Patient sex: M
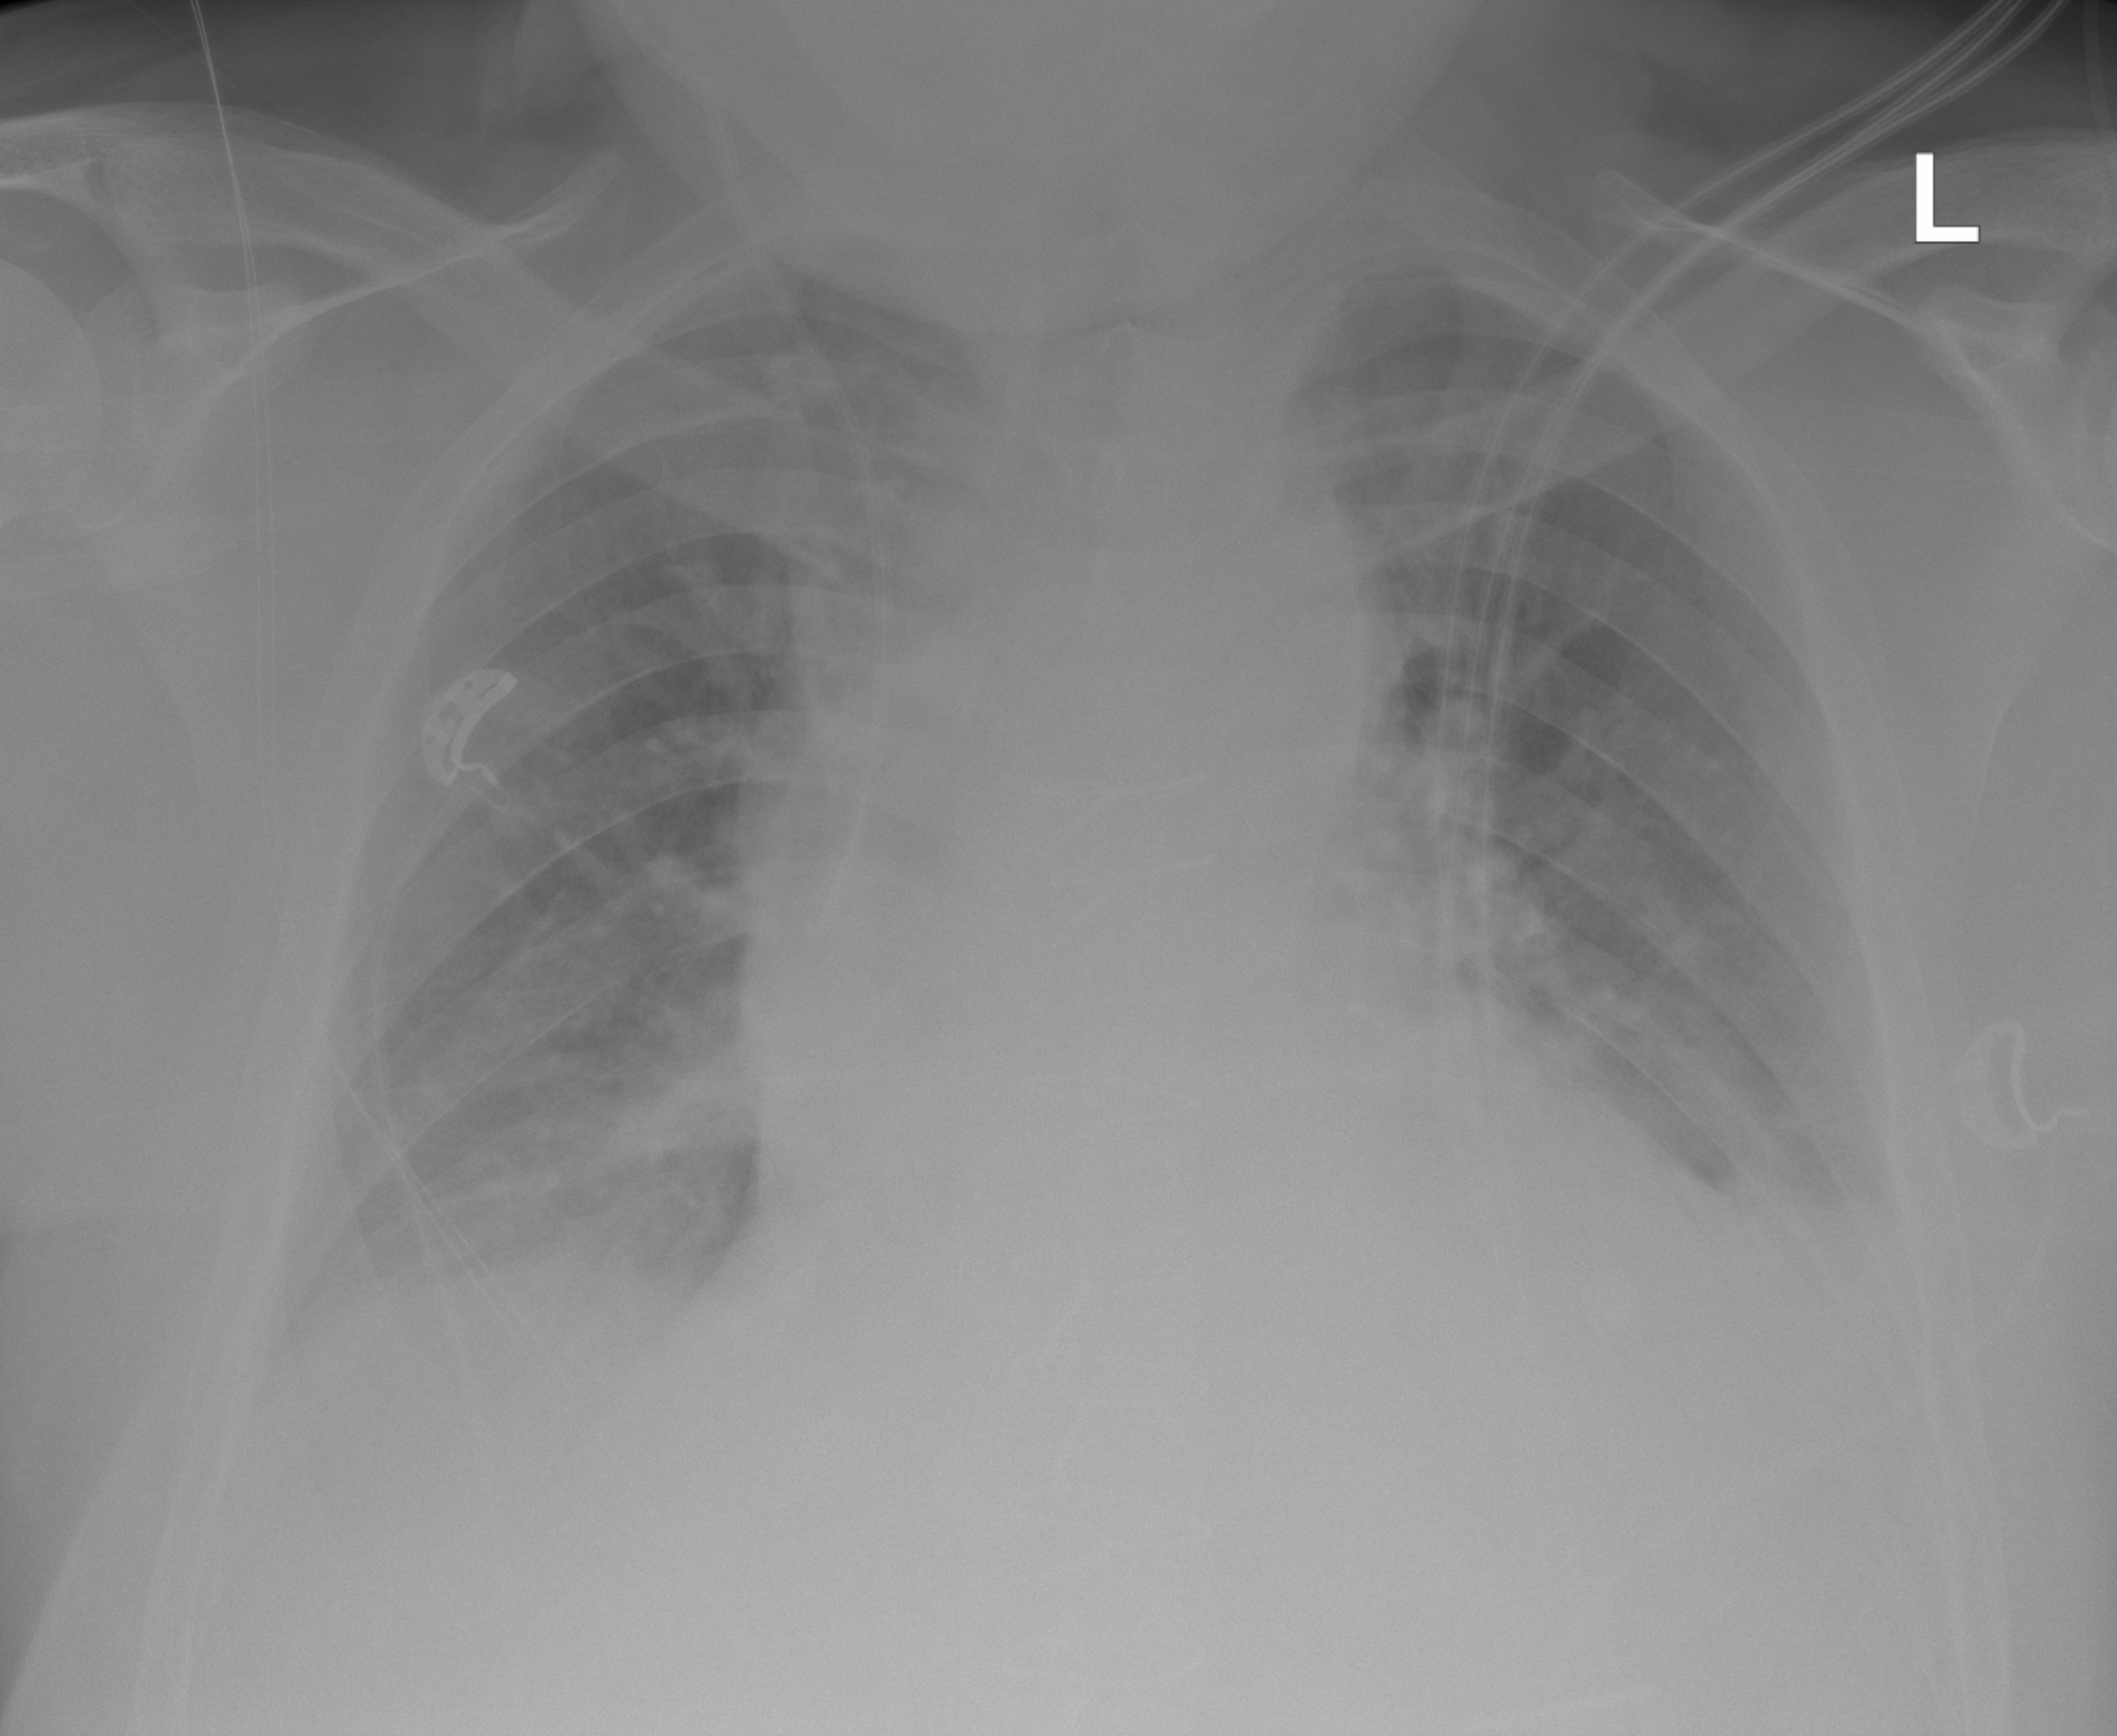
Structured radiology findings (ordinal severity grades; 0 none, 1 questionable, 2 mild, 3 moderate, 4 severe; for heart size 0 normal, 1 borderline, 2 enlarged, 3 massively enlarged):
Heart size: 2
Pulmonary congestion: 2
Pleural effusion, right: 2
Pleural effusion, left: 2
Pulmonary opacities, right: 0
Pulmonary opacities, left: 0
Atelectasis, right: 2
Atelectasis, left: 2